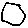
Label: hexagon